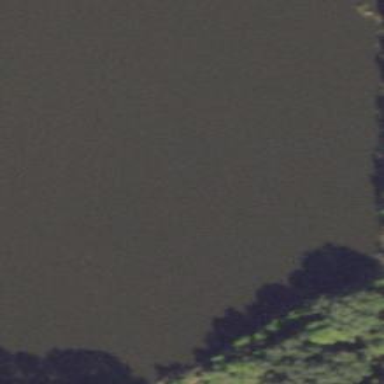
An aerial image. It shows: Pond with natural water.